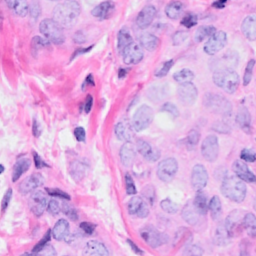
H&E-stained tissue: Breast